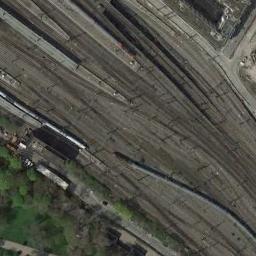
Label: railway